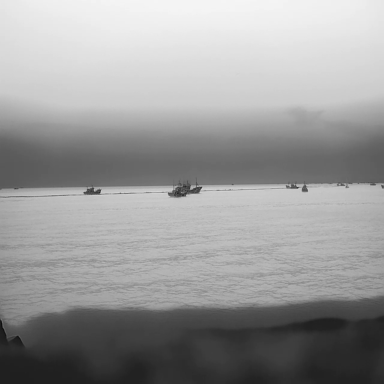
There are 12 bulk_carriers in the infrared image.